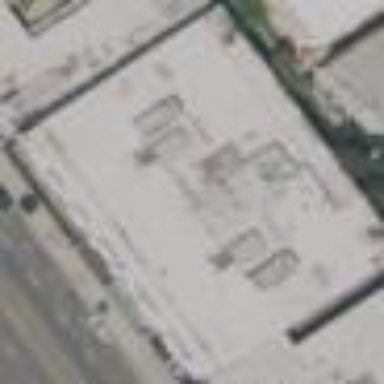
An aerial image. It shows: Commercial building.